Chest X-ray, PA view. Patient: 42 years old, sex M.
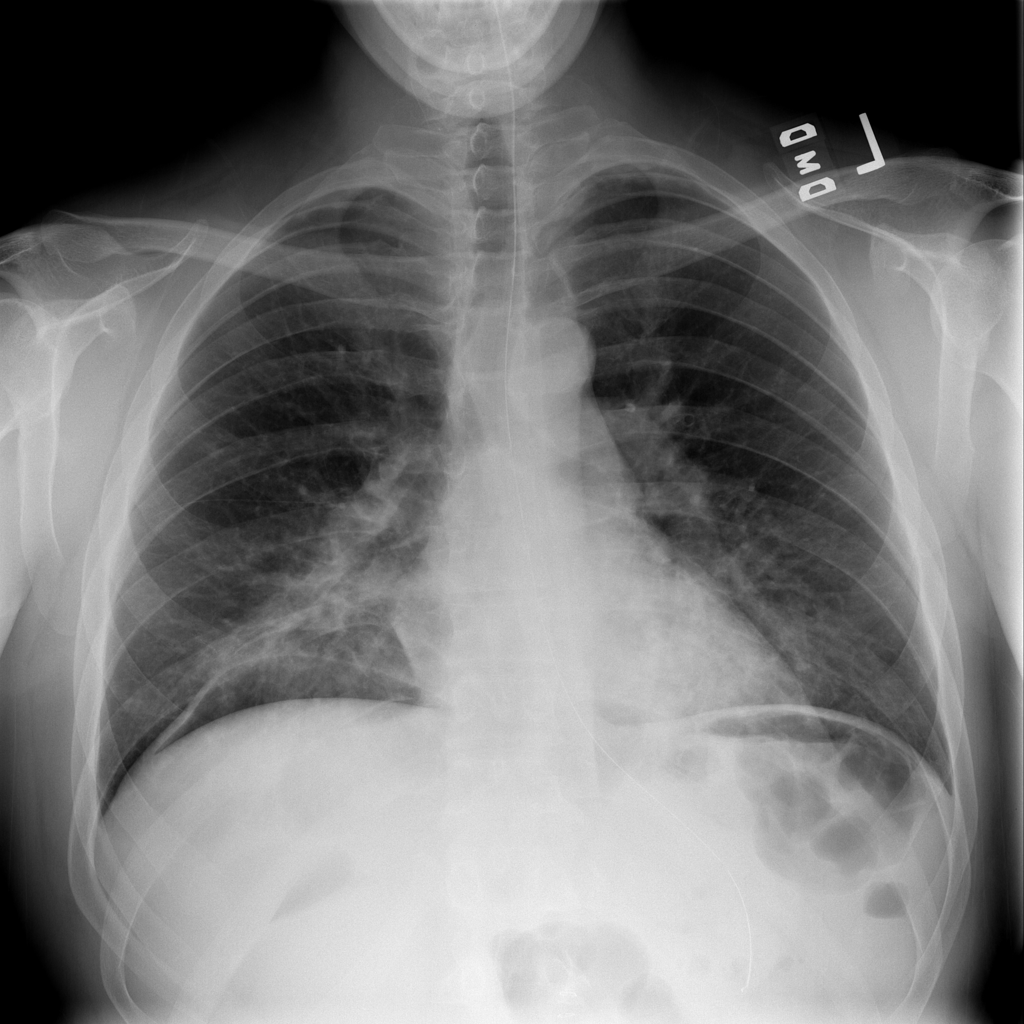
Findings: Infiltration